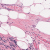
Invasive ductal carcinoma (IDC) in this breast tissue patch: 0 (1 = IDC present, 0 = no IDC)